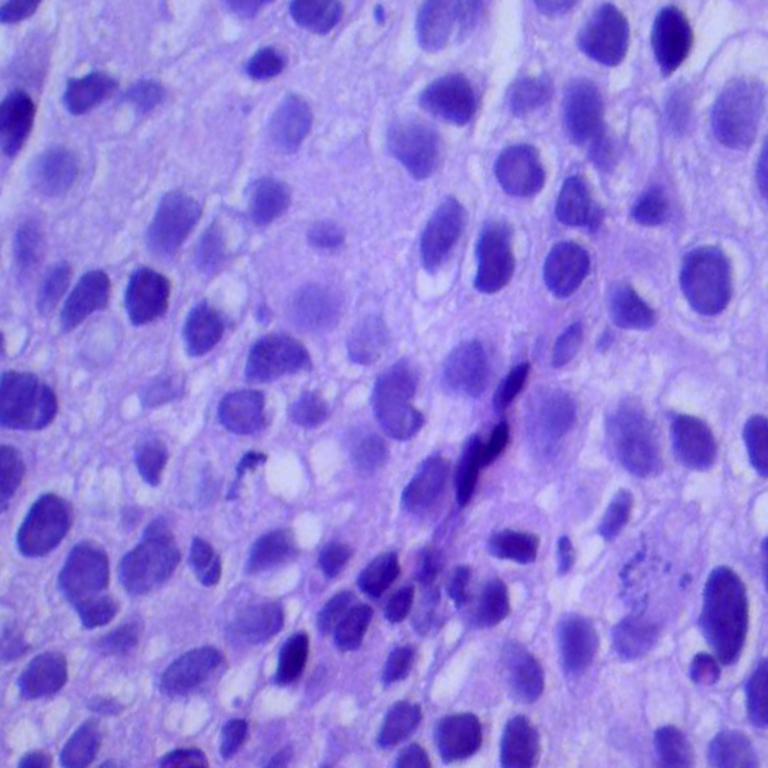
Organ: lung
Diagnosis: squamous carcinomas